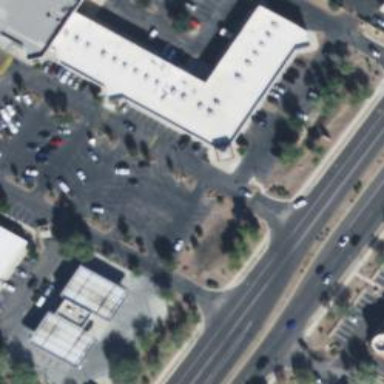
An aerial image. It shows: Healthcare clinic.